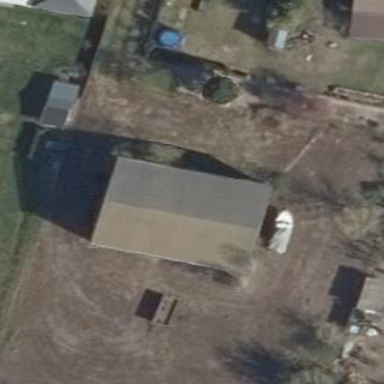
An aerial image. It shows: Rural barn.